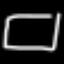
Label: square